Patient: sex M, age 42
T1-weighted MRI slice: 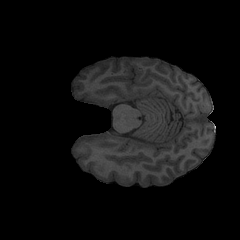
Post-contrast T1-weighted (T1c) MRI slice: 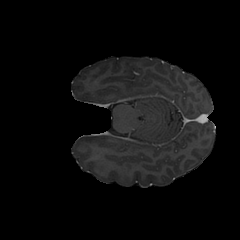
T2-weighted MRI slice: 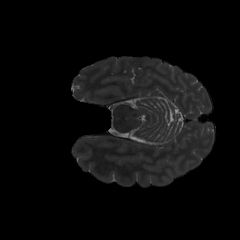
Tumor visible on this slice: no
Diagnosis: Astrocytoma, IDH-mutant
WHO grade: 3